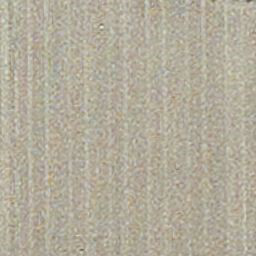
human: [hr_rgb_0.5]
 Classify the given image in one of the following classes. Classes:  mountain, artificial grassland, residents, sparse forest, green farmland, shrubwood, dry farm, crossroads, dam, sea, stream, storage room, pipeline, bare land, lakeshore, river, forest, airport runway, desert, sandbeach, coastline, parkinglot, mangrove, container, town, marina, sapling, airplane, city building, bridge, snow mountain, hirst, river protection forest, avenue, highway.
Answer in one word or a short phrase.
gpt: dry farm